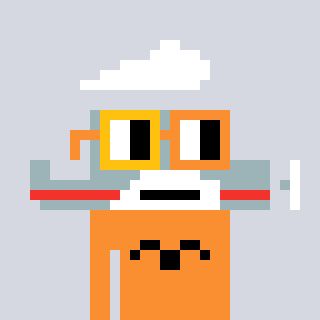
a pixel art character with square yellow and orange glasses, a plane-shaped head and a orange-colored body on a cool background